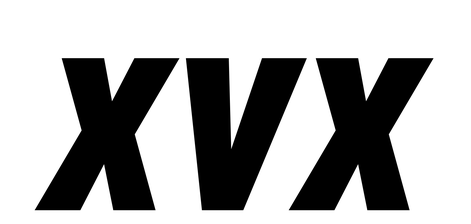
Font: Roboto-Italic_Condensed_ExtraBold_Italic